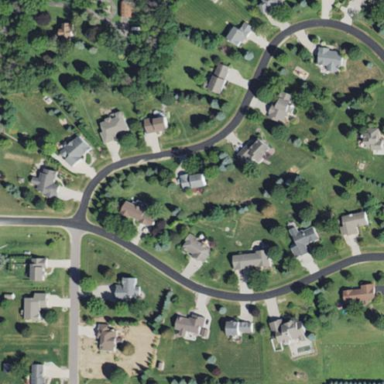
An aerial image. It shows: Residential area within neighborhood.